Interaction volume radius: 5 \u00c5
Interaction volume height: 25 \u00c5
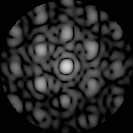
Disorder parameter: 0.4822